Question: How to pass grid row id from CGridView to filter values in another CGridView opened in Dialog

My View Code for Form Grid(see screenshot),
'''
<?php $this->widget('zii.widgets.grid.CGridView', array(
'id'=>'document-grid',
'dataProvider'=>$model->search(),
'columns'=>array(
array(
'class' => 'CButtonColumn',
'template' => '{edit}{DocumentDelete}',
'buttons' => array(
'DocumentDelete' => array(
'imageUrl'=>Yii::app()->request->baseUrl.'/images/delete.png',
'url'=>'Yii::app()->createUrl("baseContact/DocumentDelete", array("id"=>$data->crm_document_id))',
),
'edit' => array(
'imageUrl'=>Yii::app()->request->baseUrl.'/images/update.png',
'url'=>'Yii::app()->createUrl("baseContact/edit", array("id"=>$data->crm_document_id))',
),
),),
'crm_document_id',
'name',
'doc_type',
'delivery_method',
'content_subject',
'content_body',
'is_active',
),
)); ?>
'''
View Code for Popup Grid,
'''
<?php $this->widget('zii.widgets.grid.CGridView', array(
'id'=>'ManagedocumentAttach-grid',
'dataProvider'=>DocumentAttachmentModel::model()->search(),
//'filter'=>$model,
'columns'=>array(
array(
'name'=>'',
'value'=>'CHtml::checkBox("cid[]",null,array("value"=>$data->crm_document_attachment_id,"id"=>"cid_".$data->crm_document_attachment_id))',
'type'=>'raw',
'htmlOptions'=>array('width'=>5),
//'visible'=>false,
),
'crm_document_id',
'name',
'type',
),
)); ?>
'''
how to pass Form edited row id to Popup GridView ?
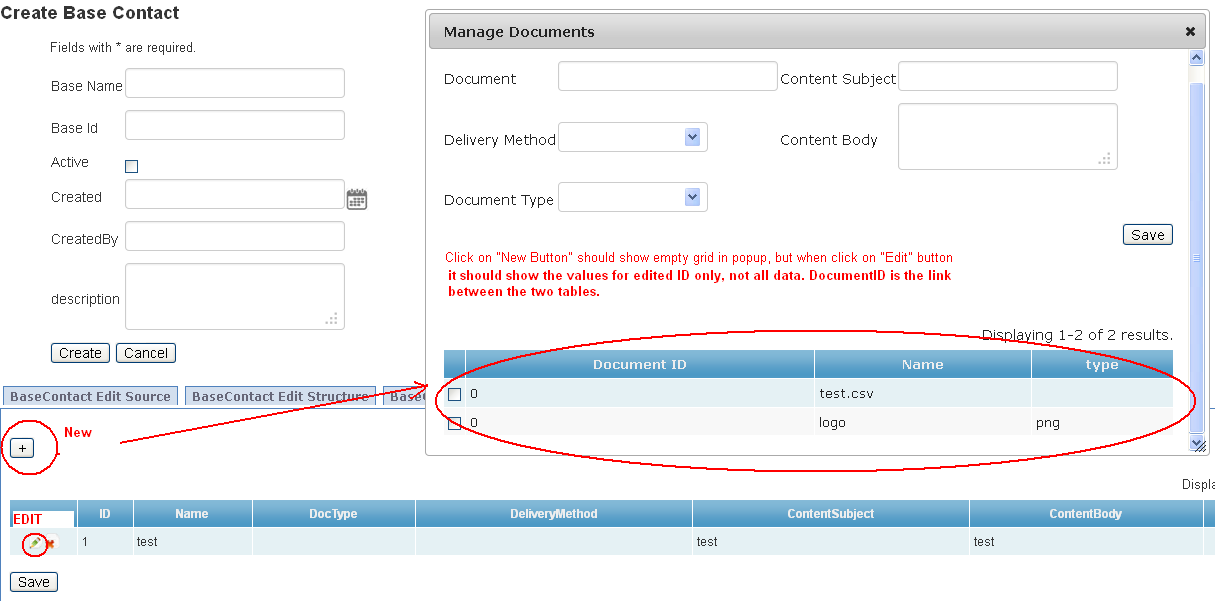
Answer: Clearly you use AJAX to get the popup so i would first would make sure the ID of the edit button is the same as the ID from the item you want to open. Then you can do the following JS (using JQUERY)
'''
$(".edit").on("click", function() {
var id = $(this).attr("id");
$.ajax({
type:"POST",
url: "controller/action/"+id;
success: function(data) {
//open dialog box and fill it with data
}
});
'''
You could also add the id as data so you can get it with '$_POST' instead of it being a variable defined by the function. If you write the JS in a php document you can use '$this->createUrl', but that is just whatever you prefer.
If with this you can not solve your problem then let us see how you implemented it right now.